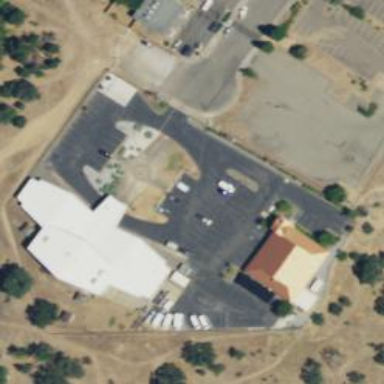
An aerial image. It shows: Building.